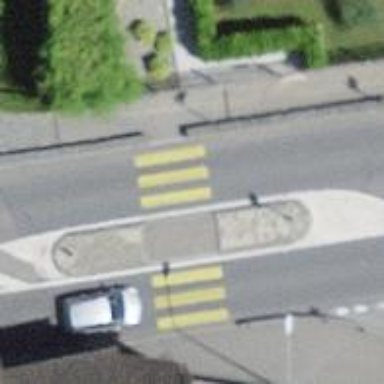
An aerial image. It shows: Zebra crossing on the road.